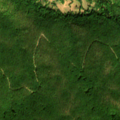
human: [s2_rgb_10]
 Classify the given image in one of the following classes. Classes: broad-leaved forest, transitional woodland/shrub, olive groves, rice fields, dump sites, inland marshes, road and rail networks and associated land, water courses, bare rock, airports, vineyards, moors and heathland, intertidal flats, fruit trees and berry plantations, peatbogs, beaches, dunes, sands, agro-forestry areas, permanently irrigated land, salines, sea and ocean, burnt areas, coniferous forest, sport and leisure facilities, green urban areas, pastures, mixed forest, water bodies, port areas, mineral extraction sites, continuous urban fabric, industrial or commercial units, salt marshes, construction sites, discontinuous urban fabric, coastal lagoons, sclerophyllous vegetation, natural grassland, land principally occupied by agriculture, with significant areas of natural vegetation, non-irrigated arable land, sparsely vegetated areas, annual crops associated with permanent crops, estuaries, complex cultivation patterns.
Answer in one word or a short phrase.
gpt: land principally occupied by agriculture, with significant areas of natural vegetation, broad-leaved forest, mixed forest